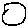
Label: circle